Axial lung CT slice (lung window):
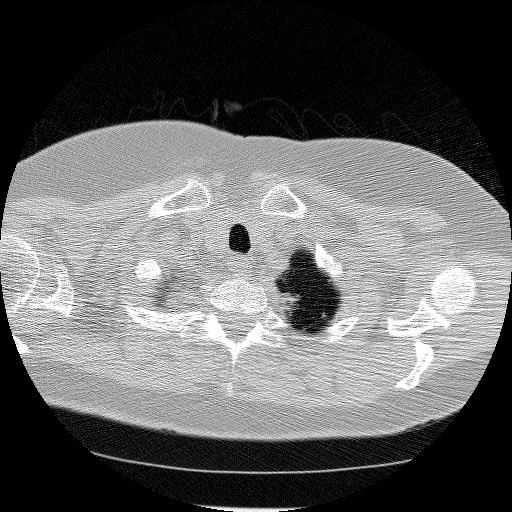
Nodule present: no